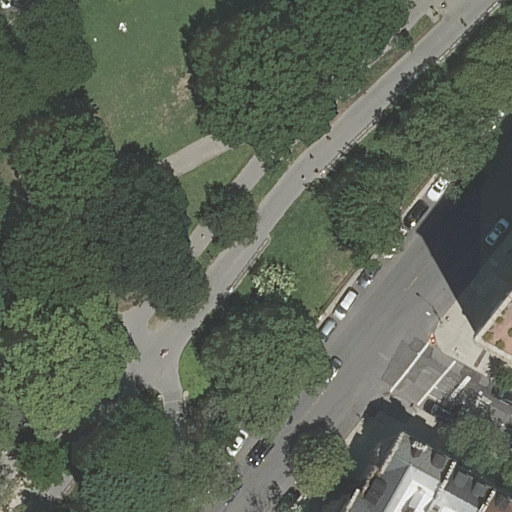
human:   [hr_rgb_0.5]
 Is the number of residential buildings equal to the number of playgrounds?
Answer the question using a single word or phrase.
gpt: no

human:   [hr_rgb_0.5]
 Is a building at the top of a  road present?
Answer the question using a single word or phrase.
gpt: yes

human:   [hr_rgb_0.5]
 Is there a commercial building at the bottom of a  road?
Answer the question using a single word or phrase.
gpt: no

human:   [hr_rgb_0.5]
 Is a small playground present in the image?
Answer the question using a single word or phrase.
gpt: yes

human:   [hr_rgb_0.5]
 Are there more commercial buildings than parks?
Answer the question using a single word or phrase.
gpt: no

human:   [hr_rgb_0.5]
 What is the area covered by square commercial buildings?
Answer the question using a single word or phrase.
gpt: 0m2

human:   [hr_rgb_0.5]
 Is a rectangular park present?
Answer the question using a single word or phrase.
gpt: yes

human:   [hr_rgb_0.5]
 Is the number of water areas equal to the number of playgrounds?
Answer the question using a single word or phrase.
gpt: no

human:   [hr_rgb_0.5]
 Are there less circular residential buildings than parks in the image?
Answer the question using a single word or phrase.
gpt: yes

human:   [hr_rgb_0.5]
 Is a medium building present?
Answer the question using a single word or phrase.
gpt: yes

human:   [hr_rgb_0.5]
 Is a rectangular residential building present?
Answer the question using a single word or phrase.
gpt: yes

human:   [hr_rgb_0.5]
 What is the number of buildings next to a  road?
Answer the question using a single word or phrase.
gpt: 4

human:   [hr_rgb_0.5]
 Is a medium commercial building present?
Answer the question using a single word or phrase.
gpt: no

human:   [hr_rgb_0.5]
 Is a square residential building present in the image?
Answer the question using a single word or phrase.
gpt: no

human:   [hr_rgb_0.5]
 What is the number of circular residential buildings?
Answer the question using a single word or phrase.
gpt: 0

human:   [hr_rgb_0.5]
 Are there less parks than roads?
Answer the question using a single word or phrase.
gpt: yes

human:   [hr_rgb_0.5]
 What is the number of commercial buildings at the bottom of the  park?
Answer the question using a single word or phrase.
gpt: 0

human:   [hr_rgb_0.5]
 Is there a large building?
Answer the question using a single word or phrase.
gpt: no

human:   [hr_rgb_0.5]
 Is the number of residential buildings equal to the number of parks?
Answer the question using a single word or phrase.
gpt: no

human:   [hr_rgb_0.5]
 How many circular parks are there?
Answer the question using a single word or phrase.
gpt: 0

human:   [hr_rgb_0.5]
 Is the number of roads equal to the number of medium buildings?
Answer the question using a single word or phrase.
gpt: no

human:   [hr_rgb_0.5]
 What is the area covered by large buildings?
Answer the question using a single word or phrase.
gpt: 0m2

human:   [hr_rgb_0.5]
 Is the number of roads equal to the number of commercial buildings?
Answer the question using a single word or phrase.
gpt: no

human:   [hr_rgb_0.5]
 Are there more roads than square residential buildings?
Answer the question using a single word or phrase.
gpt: yes

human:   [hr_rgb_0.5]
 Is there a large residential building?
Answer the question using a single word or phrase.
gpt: no

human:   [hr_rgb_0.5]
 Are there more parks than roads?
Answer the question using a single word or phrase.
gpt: no

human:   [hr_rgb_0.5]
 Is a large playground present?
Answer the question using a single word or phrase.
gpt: no

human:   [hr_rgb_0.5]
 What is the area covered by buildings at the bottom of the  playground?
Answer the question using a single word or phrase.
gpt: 0m2

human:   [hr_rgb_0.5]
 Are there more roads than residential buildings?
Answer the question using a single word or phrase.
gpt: yes

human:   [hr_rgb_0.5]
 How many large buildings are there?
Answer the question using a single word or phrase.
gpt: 0

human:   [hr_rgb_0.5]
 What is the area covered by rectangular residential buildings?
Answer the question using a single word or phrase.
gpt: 139m2

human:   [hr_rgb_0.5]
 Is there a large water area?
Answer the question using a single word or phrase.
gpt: no

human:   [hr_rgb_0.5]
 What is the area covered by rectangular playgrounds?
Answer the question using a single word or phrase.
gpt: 9m2

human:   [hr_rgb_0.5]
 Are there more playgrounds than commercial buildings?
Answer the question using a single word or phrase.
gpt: yes

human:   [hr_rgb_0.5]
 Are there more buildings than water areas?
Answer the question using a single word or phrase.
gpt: yes

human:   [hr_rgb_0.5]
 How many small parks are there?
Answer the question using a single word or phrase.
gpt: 0